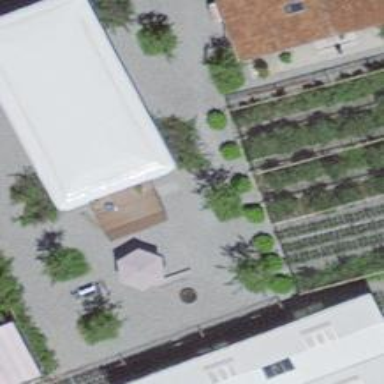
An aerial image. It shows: Greenhouse.